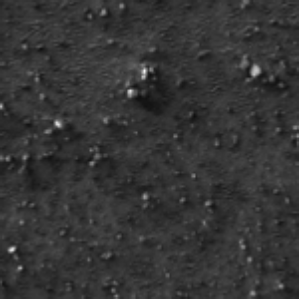
Label: frost